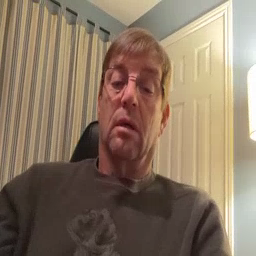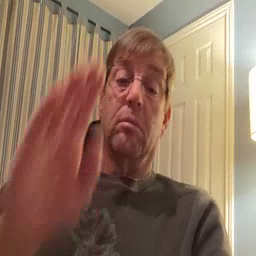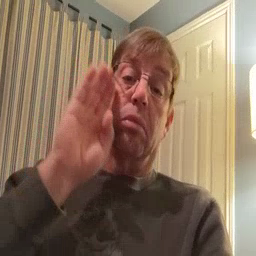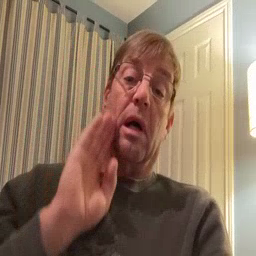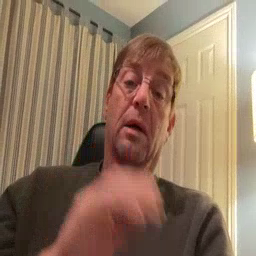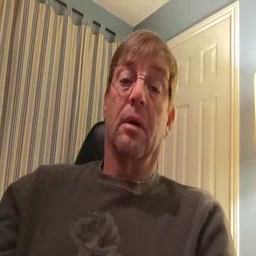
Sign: brown